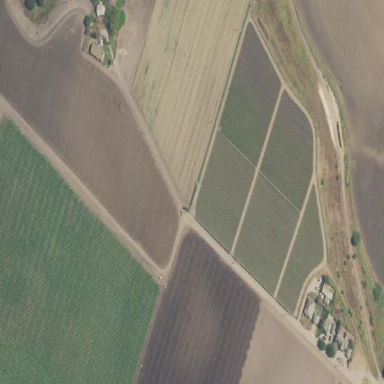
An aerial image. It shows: Farmyard area.